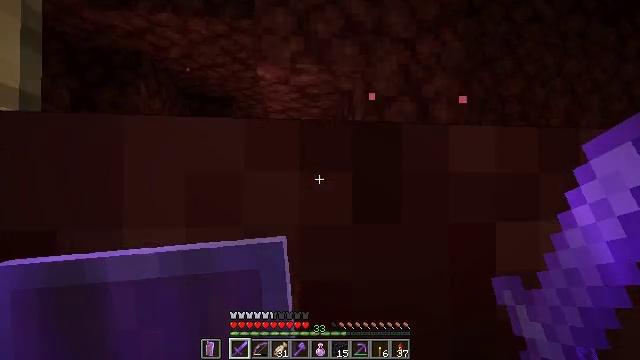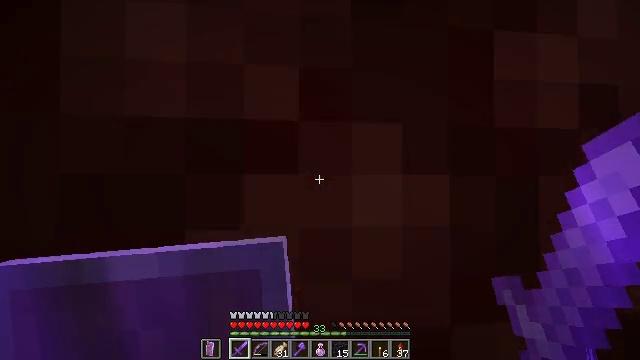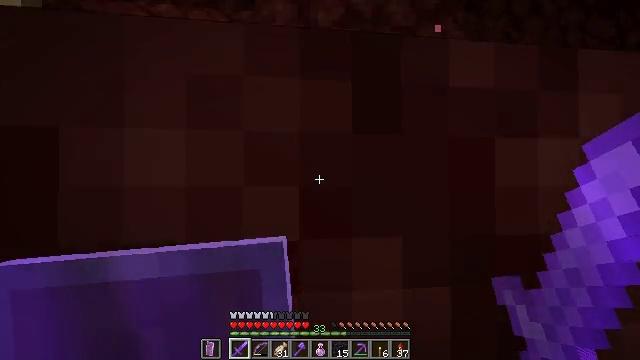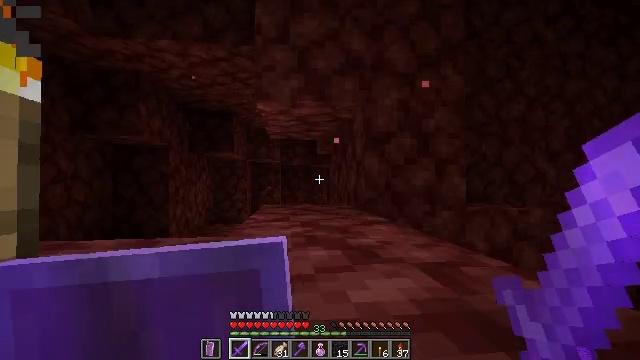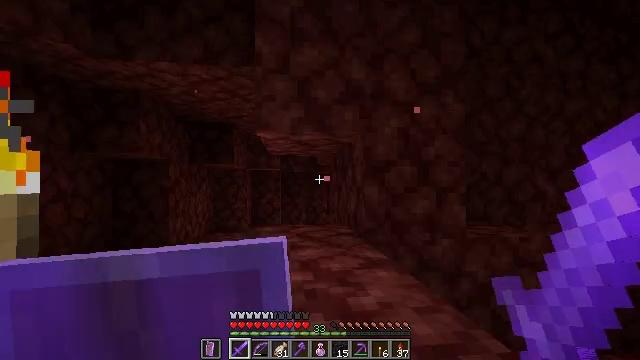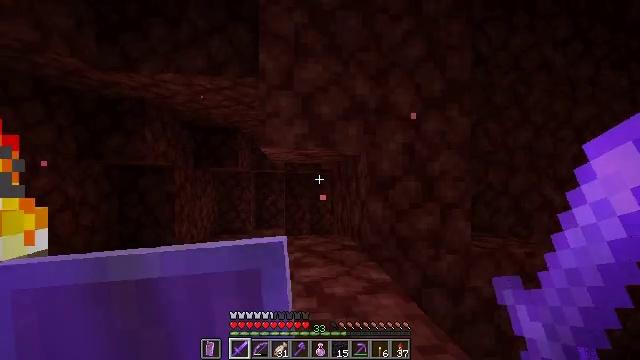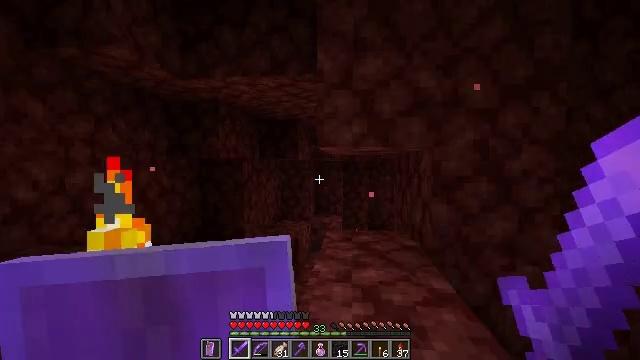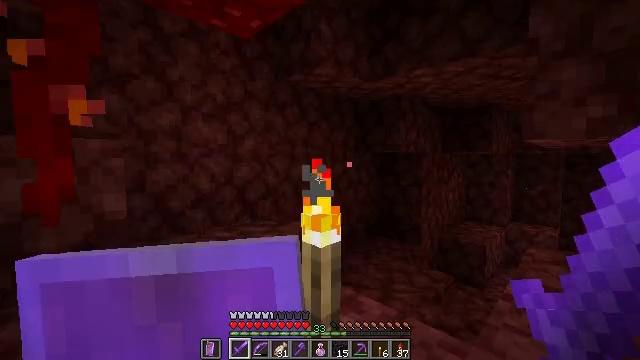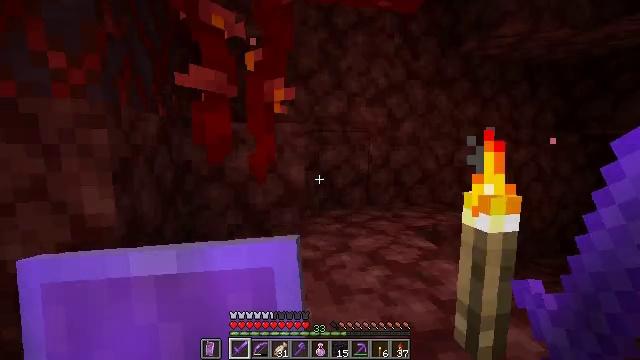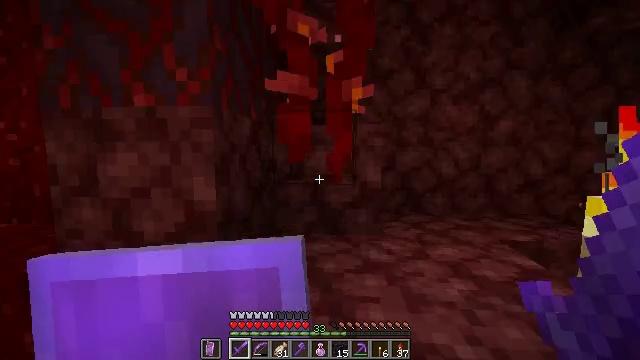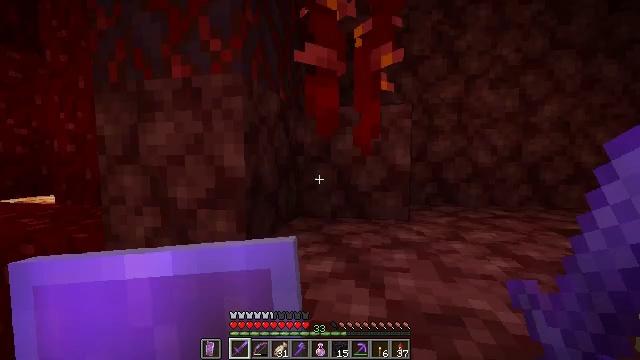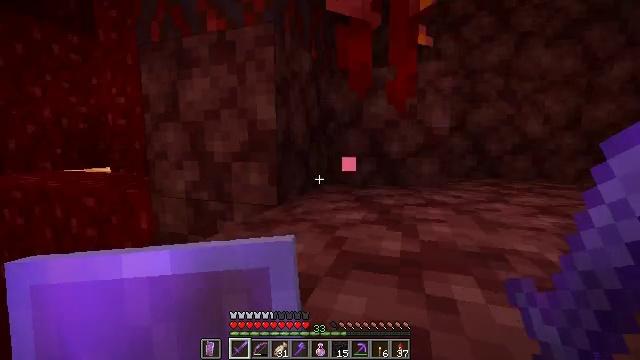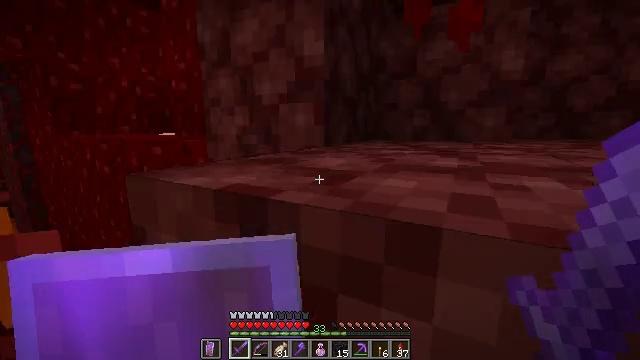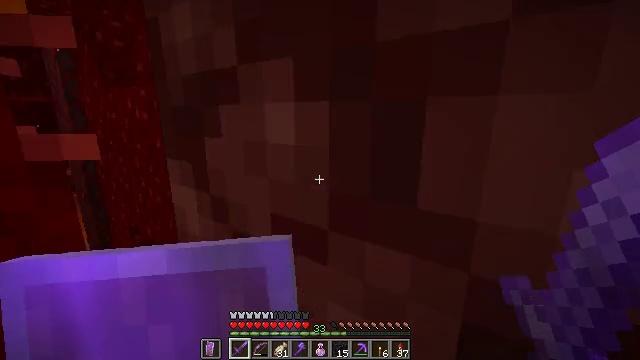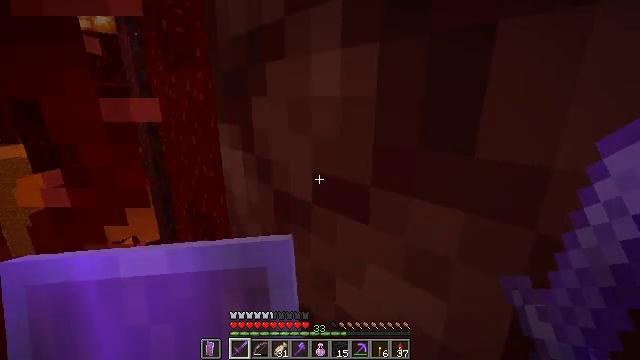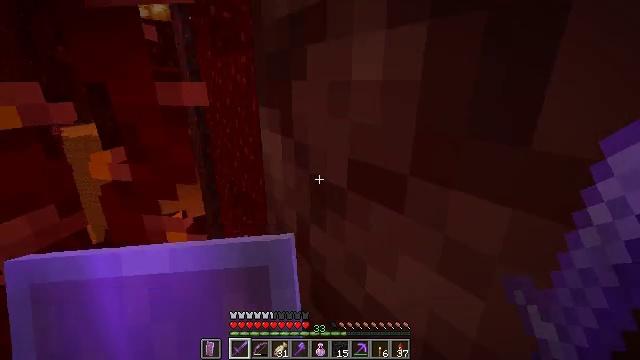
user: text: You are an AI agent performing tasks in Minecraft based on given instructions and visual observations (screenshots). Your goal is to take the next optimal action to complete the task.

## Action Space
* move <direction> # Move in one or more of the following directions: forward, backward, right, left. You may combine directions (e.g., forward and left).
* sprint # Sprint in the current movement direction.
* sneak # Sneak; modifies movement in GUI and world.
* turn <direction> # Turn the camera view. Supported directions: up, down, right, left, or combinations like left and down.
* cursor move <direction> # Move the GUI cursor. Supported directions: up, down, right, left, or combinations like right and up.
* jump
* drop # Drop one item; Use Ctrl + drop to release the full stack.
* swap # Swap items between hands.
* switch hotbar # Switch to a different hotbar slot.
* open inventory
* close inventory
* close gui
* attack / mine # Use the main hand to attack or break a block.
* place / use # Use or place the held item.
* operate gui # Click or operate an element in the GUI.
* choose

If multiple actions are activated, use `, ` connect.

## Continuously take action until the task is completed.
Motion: motion action
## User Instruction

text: Dig up warped fungus to add to your inventory.
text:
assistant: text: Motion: jump
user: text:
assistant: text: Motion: jump
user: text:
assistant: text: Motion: jump
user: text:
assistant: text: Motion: jump
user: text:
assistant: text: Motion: no_op
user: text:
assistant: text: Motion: turn left and down
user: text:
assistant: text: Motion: turn left and down
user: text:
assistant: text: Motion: turn left and down
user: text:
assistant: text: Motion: turn left and up
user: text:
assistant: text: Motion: turn left and up
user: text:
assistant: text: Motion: turn left and down
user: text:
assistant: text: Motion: turn left and down
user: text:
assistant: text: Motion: turn left and down
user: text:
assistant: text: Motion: turn left and down
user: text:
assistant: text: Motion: turn left and down
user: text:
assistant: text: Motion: turn left and down
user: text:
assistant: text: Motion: turn left
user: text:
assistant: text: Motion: turn left
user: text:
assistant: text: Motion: turn left
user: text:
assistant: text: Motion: no_op
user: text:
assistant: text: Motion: turn left
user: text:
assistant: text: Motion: turn left
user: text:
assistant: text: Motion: turn left
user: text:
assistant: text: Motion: turn left
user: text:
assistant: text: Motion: turn left
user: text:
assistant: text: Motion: no_op
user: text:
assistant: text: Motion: move forward
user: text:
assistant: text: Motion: move forward
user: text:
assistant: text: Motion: move forward
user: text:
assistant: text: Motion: move forward, turn right